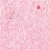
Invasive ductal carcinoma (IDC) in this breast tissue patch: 0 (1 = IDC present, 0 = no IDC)